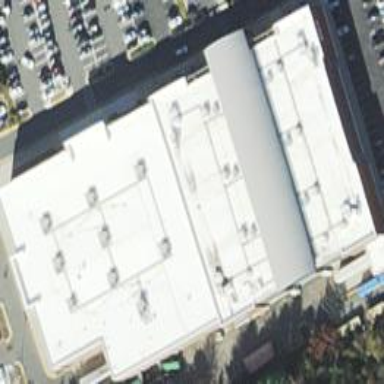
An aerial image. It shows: Retail building.